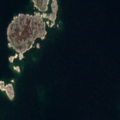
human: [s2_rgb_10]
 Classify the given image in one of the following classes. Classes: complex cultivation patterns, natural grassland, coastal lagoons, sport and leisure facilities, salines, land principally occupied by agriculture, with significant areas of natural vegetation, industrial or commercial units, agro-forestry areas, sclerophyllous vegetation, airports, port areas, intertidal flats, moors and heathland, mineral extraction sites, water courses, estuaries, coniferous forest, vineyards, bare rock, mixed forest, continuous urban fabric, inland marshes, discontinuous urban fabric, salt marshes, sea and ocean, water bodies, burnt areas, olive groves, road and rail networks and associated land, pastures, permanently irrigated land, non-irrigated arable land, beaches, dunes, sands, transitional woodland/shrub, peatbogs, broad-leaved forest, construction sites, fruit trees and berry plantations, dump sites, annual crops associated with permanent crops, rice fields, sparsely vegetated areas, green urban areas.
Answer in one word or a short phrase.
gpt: sea and ocean